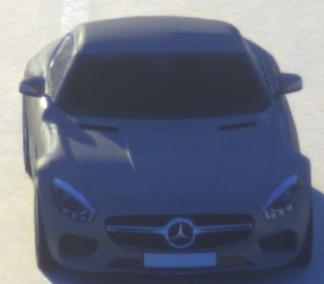
Make: Mercedes-Benz
Model: AMG GT Coupé
Detailed model: AMG GT (190) Coupé
Model produced from: 2014/10
Model produced until: 2017/01
Doors: 2
Color: gray
Road condition: dry road
Daytime: sunrise or sunset
Contrast: medium contrast